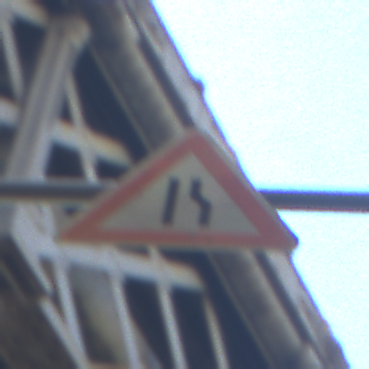
Verkehrszeichen: EinseitigVerengteFahrbahnRechts
Umgebung: Outdoor, Urban
Tageszeit: Midday
Wetter: Clear
Licht: Natural
Jahreszeit: NotSpecified
Kontrast: LowContrast